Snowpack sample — Buffalo Mountain, Silverthorne, Colorado, USA (2/22/26, 2:02 PM MST)
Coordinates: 39.622, -106.113
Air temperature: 33 °F
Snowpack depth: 63 cm
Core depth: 40 cm
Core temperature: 26.6 °F
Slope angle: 11°, slope face: 116°
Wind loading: low
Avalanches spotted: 0
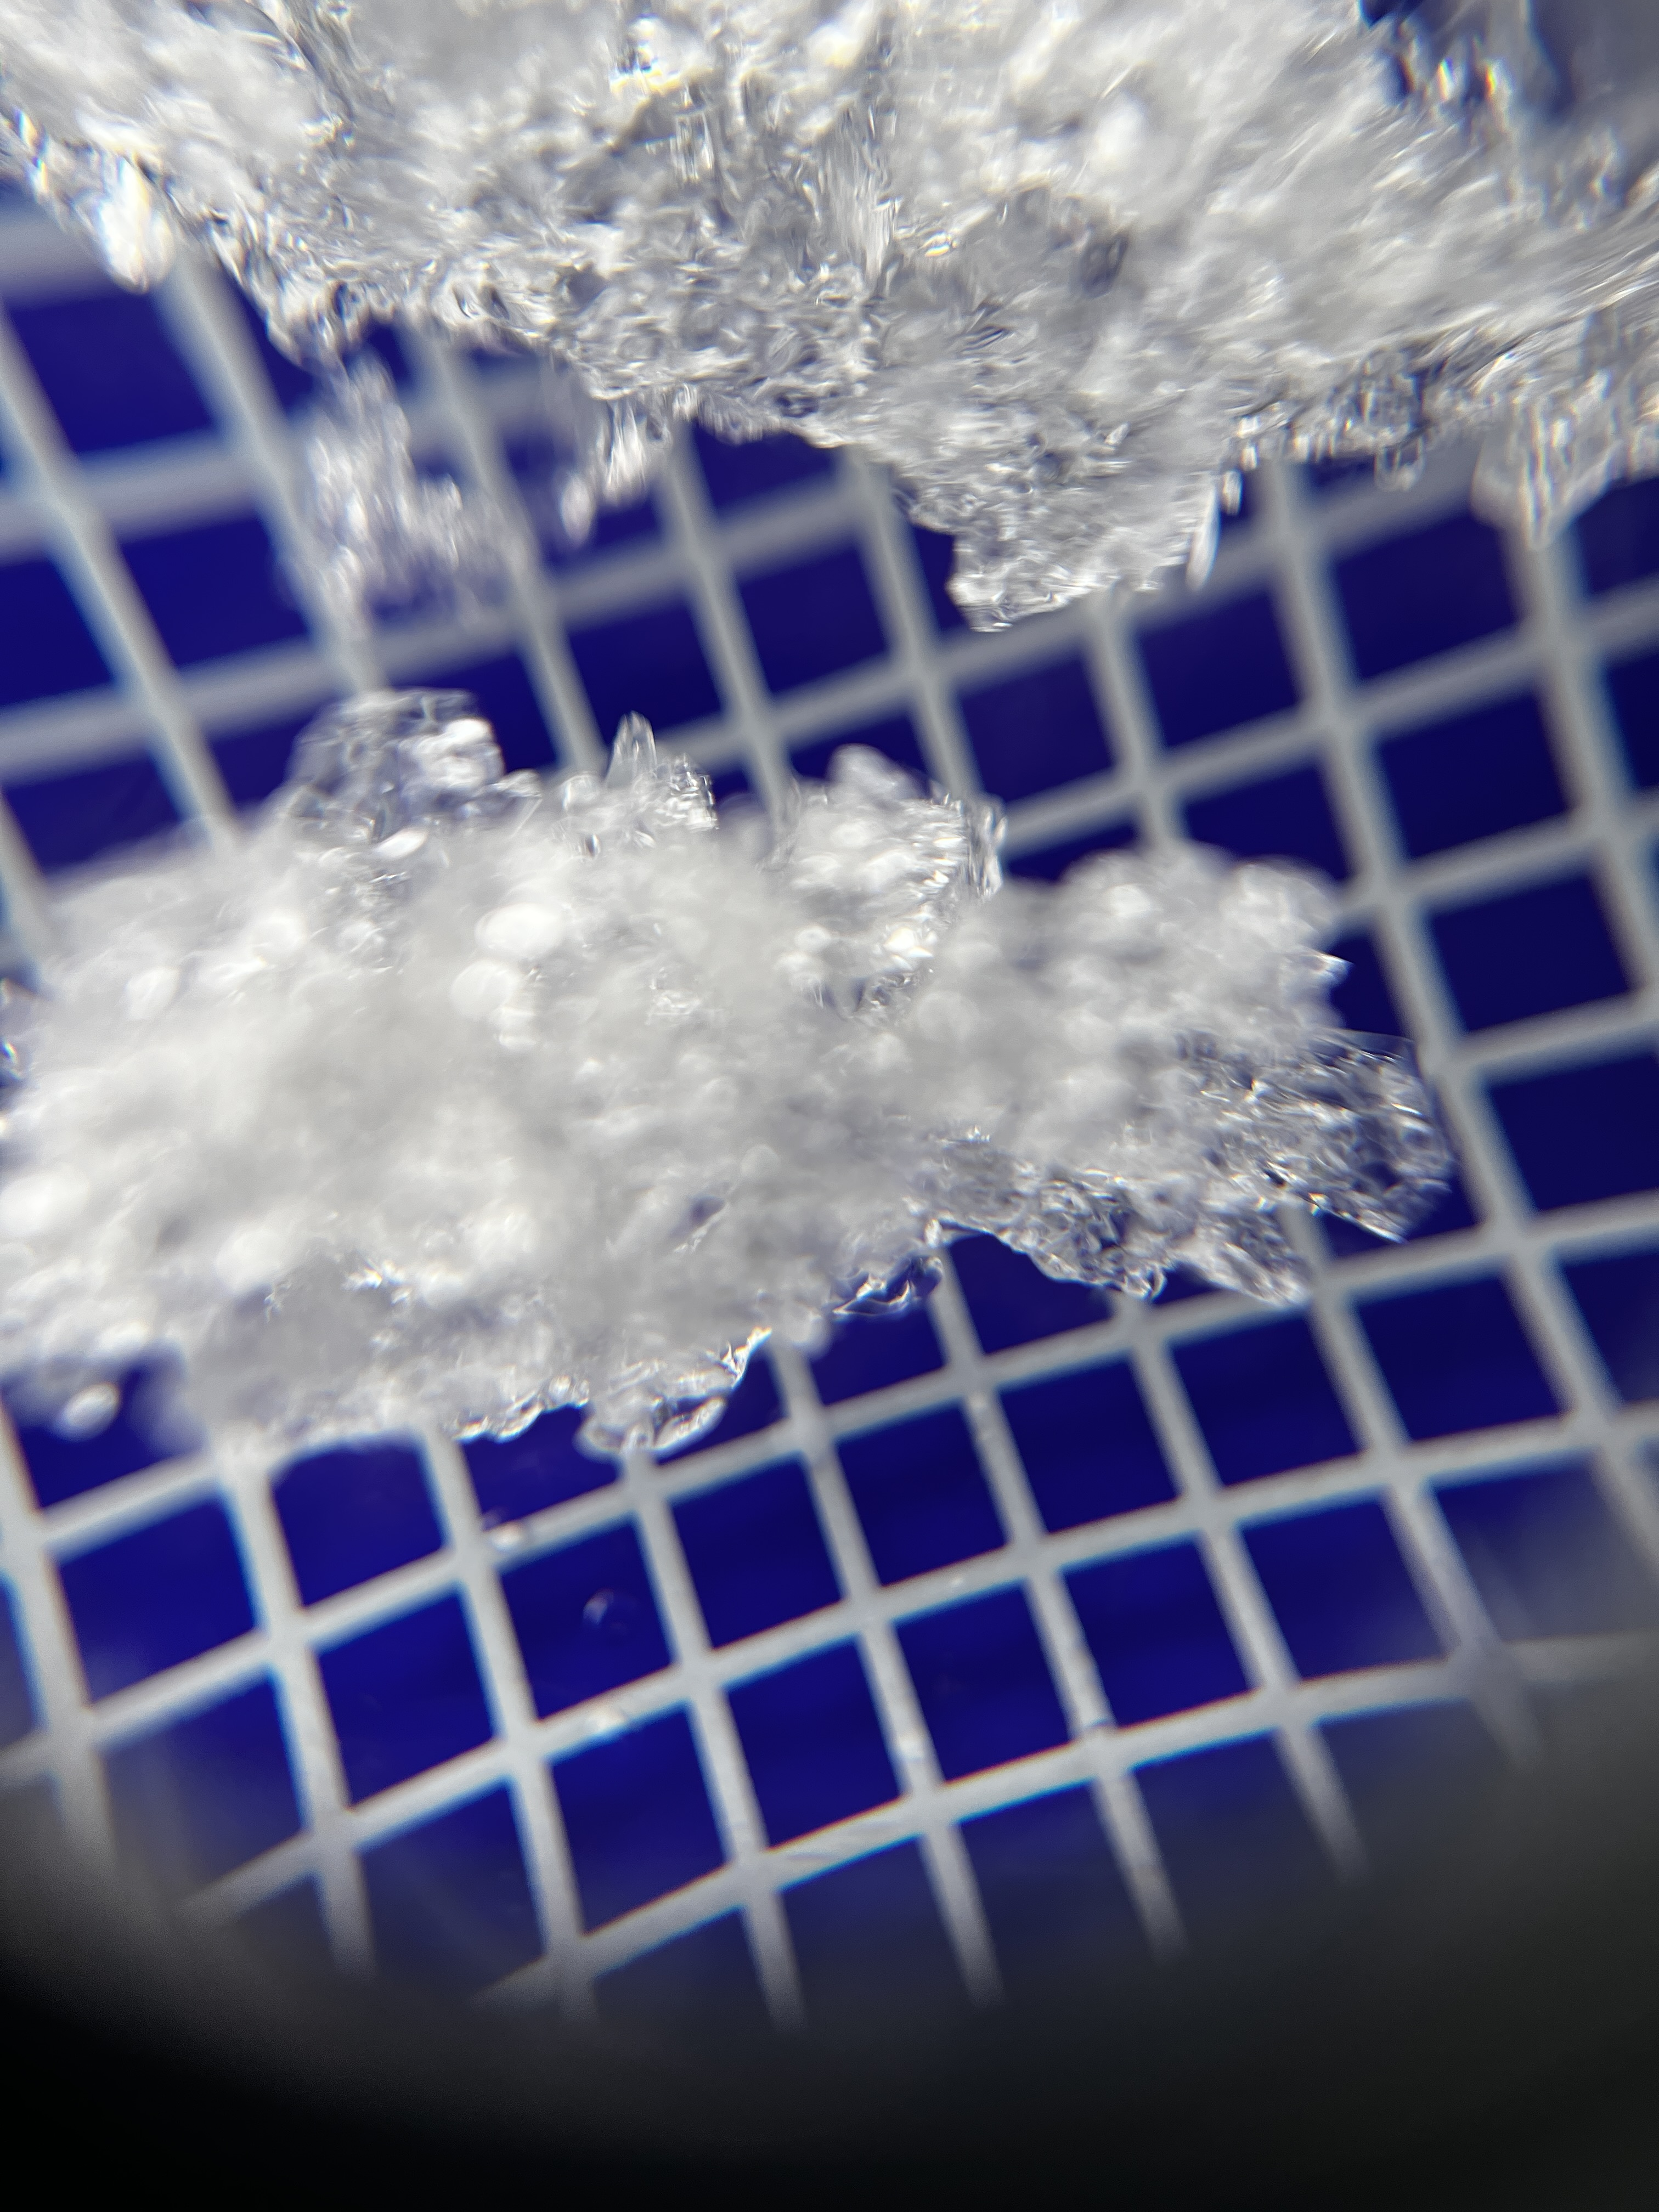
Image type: magnified_profile
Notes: In a firebreak similar to site 1, minimal wind loading with no spotted avalanches (not many faces in view though)